Question: in my app, there is a chatting service. when the user wants to message someone new, he press on "new chat" and a Table View Controller is shown to select from the list of friends. i'm using unwind segues in order to go back to the previous view controller and share the data between the two view controllers (mainly the data will be the friend to have a chat with). the unwind segue works perfectly, however in my app, when the user goes back to the main VC, i fire a new segue in order to go to another VC directly where the user has the chat; and this isn't working. All segues are well connected and i tried NsLog in every corner and it's entering there and even the prepareForSegue: is being accessed. i tried putting an NsTimer, thought there might be some technical conflict, and it didn't work. i change the segue to the chat VC to a modal and now it's giving me this error:
> Warning: Attempt to present on whose view is not in the window hierarchy!
i can access this VC in other ways and it's in the hierarchy. my questions are: what could be wrong? does unwind segues alter the windows hierarchies ?
PICTURE:

to present the problem more visually, the main VC i'm talking about is on the bottom left connected to a navigation view controller. when a user presses new chat, the two VC on the top right are presented (one to choose between friends or group, the other to show the friends/ groups). so when a friend is selected for say from the top right VC i should unwind segue to the main VC. as you can see from the main VC there is other segues. non of them can work if i do unwind segue and they do work if i operate normally.
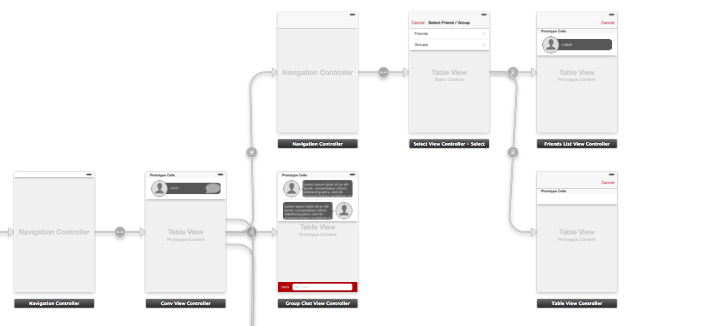
Answer: The reason it is not working and is giving you that error is because things arent happening in the order you think they are.
When the unwind happens the view which is visible is not dismissed yet, therefore you are trying to perform a segue on a view which is in fact not in that hierarchy like the error says, take this for example, placing NSLog statements in the final view and then in the unwind method in your main view controller you can see the following:
'''
2013-11-27 14:51:10.848 testUnwindProj[2216:70b] Unwind
2013-11-27 14:51:10.849 testUnwindProj[2216:70b] Will Appear
2013-11-27 14:51:11.361 testUnwindProj[2216:70b] View Did Disappear
'''
Thus the unwind in the main view is getting called, the view will appear (your main view controller), and then your visible view is dismissed. This could be a simple fix:
'''
@interface ViewController () {
BOOL _unwindExecuted;
}
@end
@implementation ViewController
- (void)viewWillAppear:(BOOL)animated
{
NSLog(@"Will Appear");
if (_unwindExecuted) {
_unwindExecuted = NO;
[self performSegueWithIdentifier:@"afterunwind" sender:self];
}
}
- (IBAction)unwind:(UIStoryboardSegue *)segue
{
NSLog(@"Unwind");
_unwindExecuted = YES;
}
'''